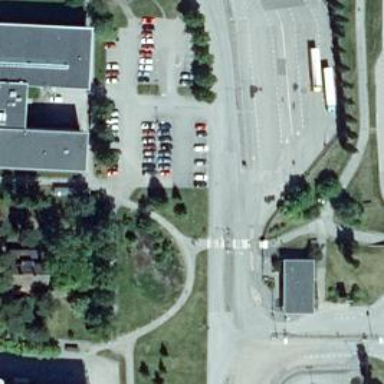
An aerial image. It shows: Footway.